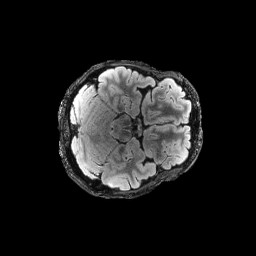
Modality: FLAIR
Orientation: axial
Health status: ill
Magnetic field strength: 3 T